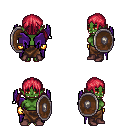
a pixel art fantasy rpg character, female body template, orc, green skin, purple wings, robe skirt, ruby red twin-tailed hairstyle, gold gloves, maroon shoes, shield, four views (front, back, left, right), 2x2 character sprite sheet, small pixel art, hard edges, no anti-aliasing